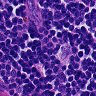
Metastatic tissue present: no